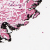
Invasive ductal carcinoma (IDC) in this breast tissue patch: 0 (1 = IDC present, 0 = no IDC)